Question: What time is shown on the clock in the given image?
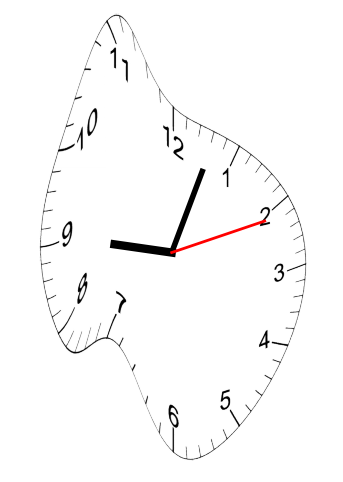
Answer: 09:03:11